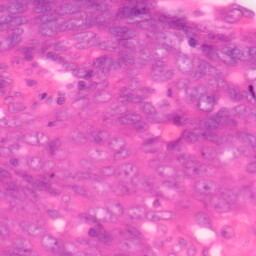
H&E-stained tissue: Colon